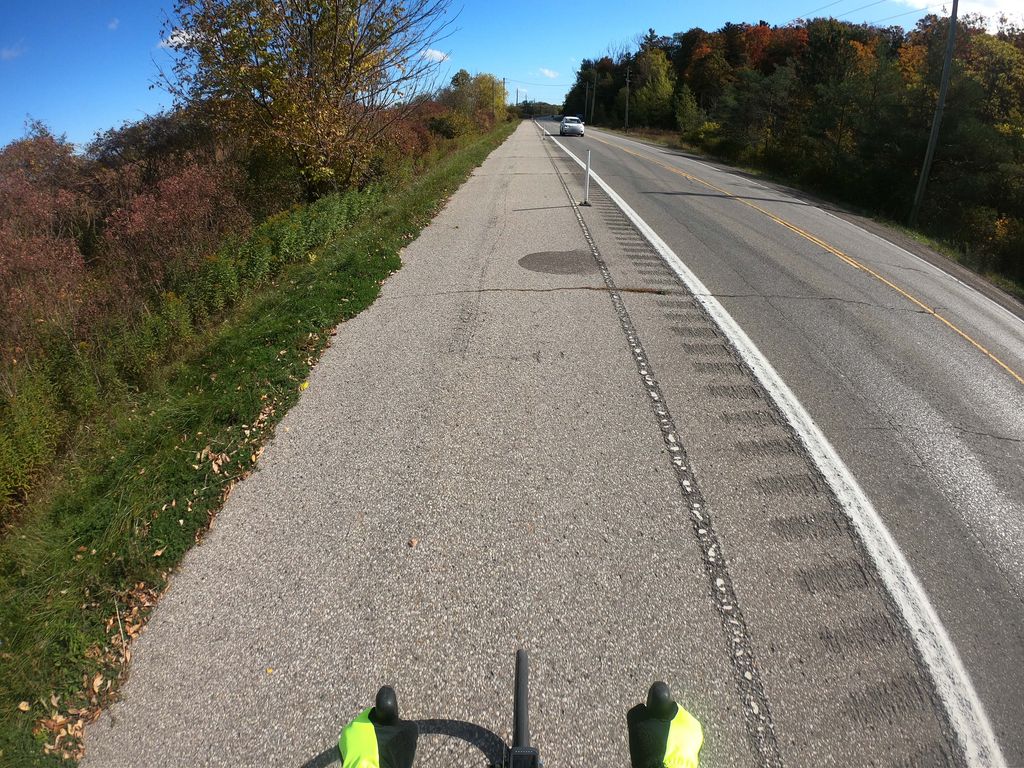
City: kitchener-waterloo